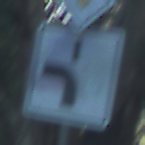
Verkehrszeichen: VerlaufVorfahrtsstrasse5
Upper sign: Vorfahrtsstrasse
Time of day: MorningAfternoon
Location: Outdoor (Nature)
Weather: Clear
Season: NotSpecified
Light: Natural